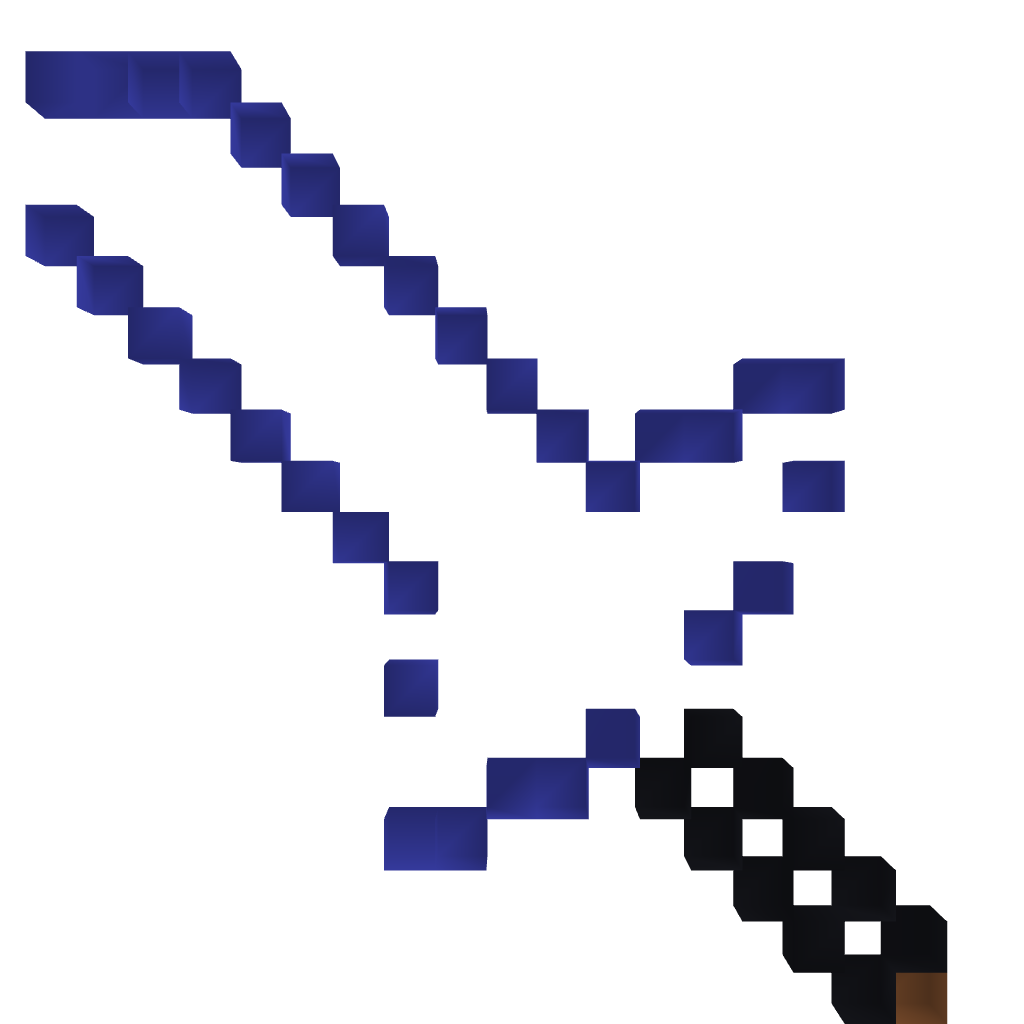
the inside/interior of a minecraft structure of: Dark Sword - By Cybersneeze